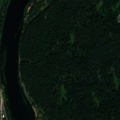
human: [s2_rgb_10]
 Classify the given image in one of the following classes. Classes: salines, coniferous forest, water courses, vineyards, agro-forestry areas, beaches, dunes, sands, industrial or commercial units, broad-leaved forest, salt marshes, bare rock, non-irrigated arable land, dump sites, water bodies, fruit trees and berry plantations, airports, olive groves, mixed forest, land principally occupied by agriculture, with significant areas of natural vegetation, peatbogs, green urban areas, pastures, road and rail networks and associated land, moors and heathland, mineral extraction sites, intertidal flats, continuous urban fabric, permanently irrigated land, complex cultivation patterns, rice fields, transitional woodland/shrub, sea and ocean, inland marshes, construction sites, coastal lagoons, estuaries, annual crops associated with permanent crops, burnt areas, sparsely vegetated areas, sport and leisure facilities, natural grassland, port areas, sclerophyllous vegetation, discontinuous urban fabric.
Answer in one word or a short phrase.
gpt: discontinuous urban fabric, industrial or commercial units, green urban areas, complex cultivation patterns, water courses